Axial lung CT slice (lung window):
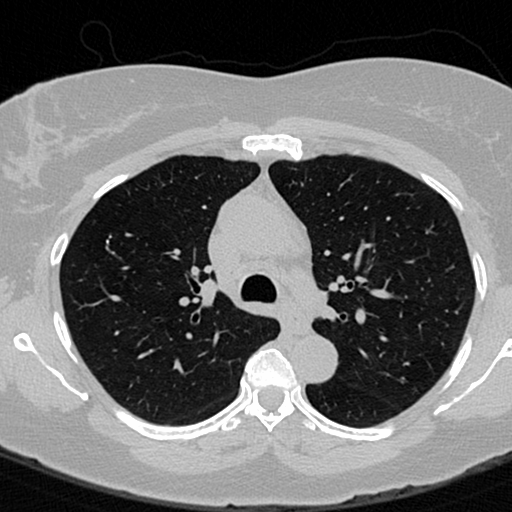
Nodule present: no